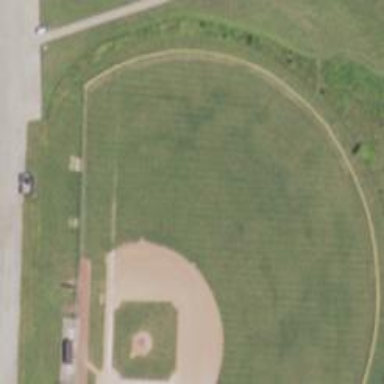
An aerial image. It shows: Baseball pitch for leisure land.